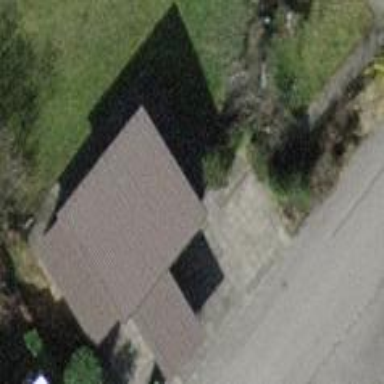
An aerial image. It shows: Shed building.